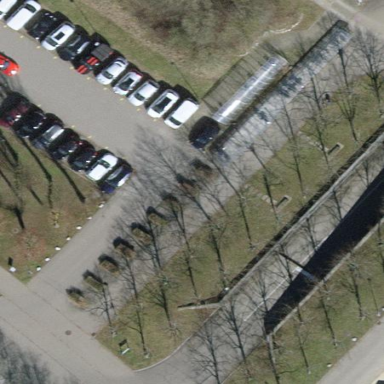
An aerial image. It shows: Bicycle parking facility.